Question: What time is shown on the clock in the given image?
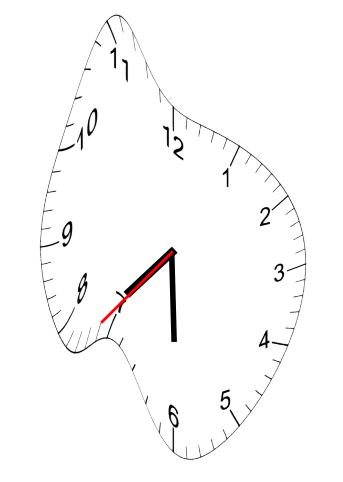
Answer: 07:29:37